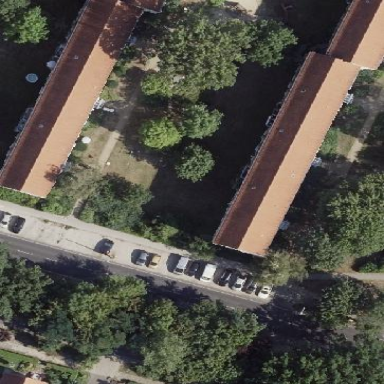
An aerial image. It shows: Apartments building with gabled roof oriented along the structure.